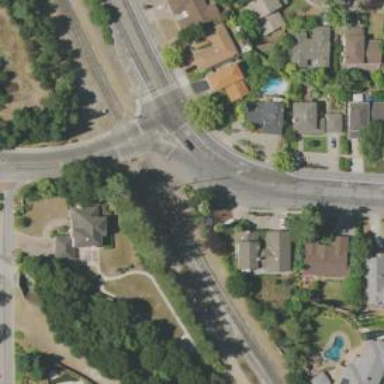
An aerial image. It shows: Secondary road with sidewalk on the left.